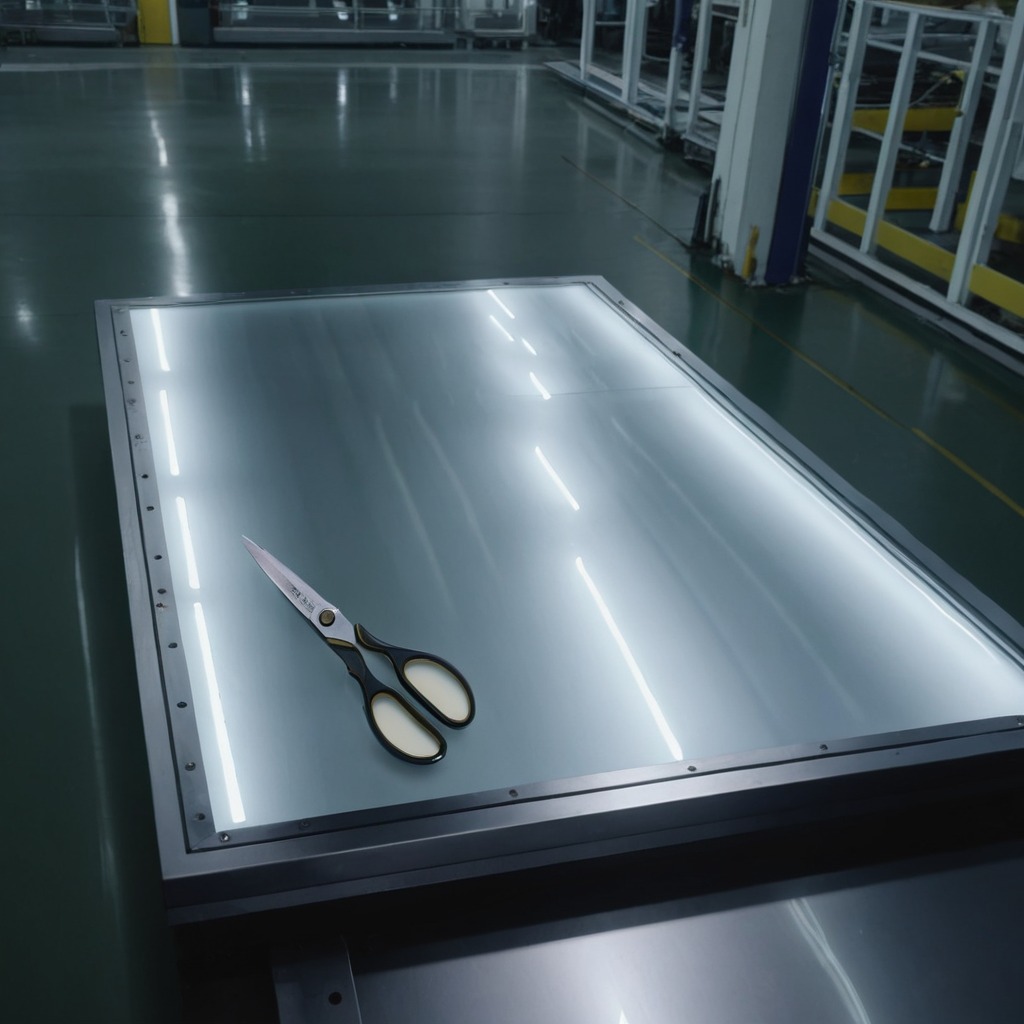
A scissor lying on the metal table in a machine shop under fluorescent lights.